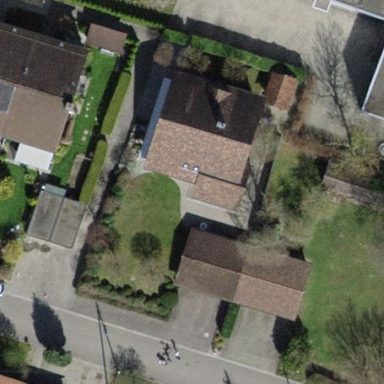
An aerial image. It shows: Building with tiled roof.